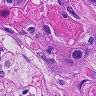
Metastatic tissue present: yes